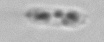
Label: Cerataulina_pelagica